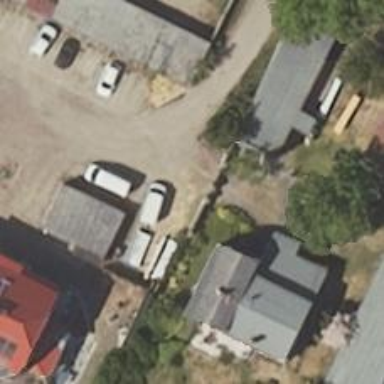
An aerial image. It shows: Driveway.